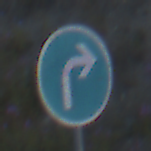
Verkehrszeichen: VorgeschriebeneFahrtrichtungRechts
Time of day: SunriseSunset
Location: Outdoor (RoadRail)
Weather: Clear
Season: NotSpecified
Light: Natural